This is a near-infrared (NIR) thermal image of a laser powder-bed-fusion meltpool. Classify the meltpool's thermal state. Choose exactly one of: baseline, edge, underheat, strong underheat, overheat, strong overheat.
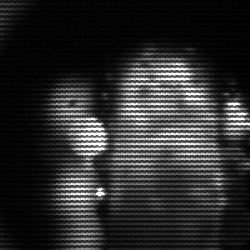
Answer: strong underheat